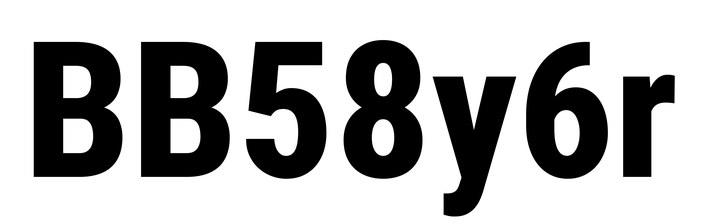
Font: Roboto_Condensed_ExtraBold